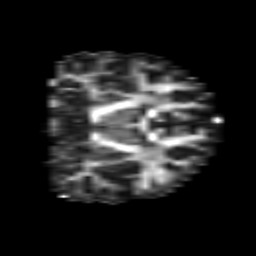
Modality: FA
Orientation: coronal
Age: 18
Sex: male
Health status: healthy
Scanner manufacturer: siemens
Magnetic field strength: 3 T
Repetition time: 8.6 s
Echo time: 0.095 s